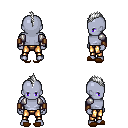
a pixel art fantasy rpg character, male body template, dark elf, purple skin, steel arm armor, gold greaves, white mohawk hairstyle, leather bracers, brown slippers, four views (front, back, left, right), 2x2 character sprite sheet, small pixel art, hard edges, no anti-aliasing